Interaction volume radius: 5 \u00c5
Interaction volume height: 20 \u00c5
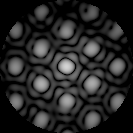
Disorder parameter: 0.263